Field crop: maize
Growth stage: 2
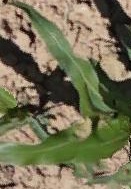
Species: maize